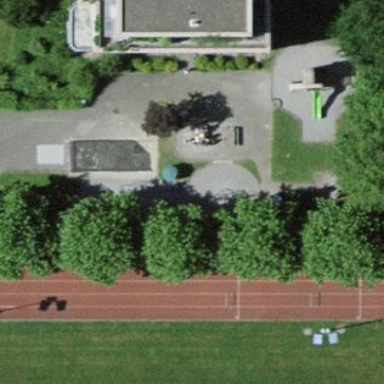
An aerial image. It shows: Playground area for leisure activities on the land.